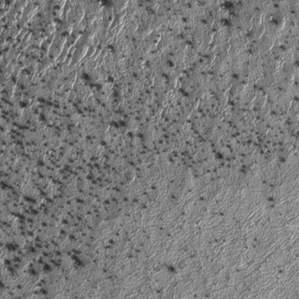
Label: frost